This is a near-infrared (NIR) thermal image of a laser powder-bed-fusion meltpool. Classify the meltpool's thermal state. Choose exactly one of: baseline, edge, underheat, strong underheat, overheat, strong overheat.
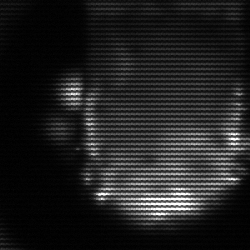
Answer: baseline